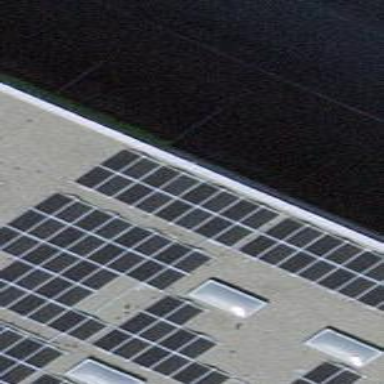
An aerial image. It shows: Solar power generator utilizing photovoltaic technology with solar photovoltaic panels.